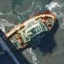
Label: Towing_vessel